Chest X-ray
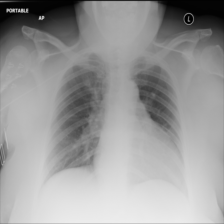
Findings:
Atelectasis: negative
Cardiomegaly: negative
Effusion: negative
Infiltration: negative
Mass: negative
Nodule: negative
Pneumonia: negative
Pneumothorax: negative
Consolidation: negative
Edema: negative
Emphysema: negative
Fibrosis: negative
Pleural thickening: negative
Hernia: negative